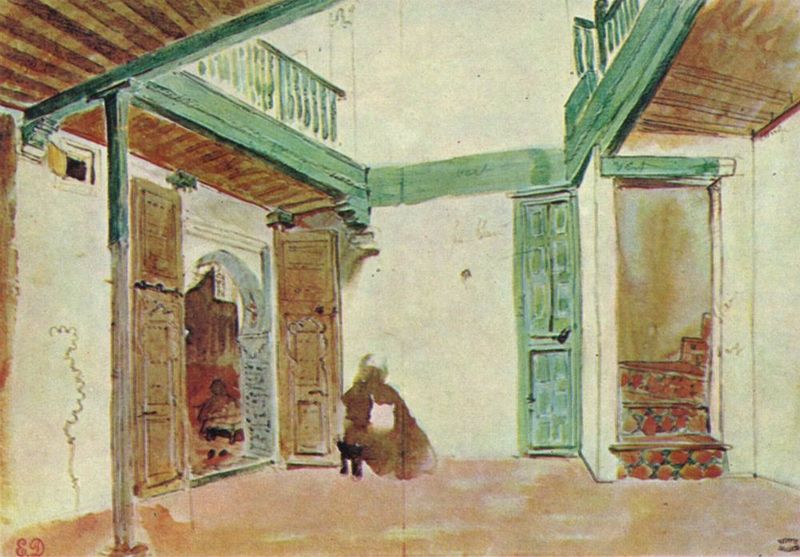
Titel: Marokkanischer Innenhof
Künstler: Eugène Delacroix
Standort: Paris
Institution: Musée du Louvre
Schlagwörter: feuer, gemälde, mann, schatten, weiß, aquarell, grün, menschen, ocker, braun, bunt, fenster, frau, hell, holz, licht, raum, schwarz, skizze, straße, stuhl, stützen, säule, tür, türkis, zeichnung, dach, gebäude, haus, rot, tier, beige, wand, architektur, mensch, stein, innenraum, öl, boden, interieur, sitzend, innen, blatt, person, balkon, spanien, papier, schrank, bogen, türen, hols, warm, abstrakt, kuh, wasserfarbe, hof, weis, empore, hocker, treppe, treppen, türflügel, aufgang, balken, geländer, stube, stufe, stufen, grun, menschenleer, tor, galerie, halle, wände, katze, eingang, zugang, ärmlich, innenhof, stütze, veranda, offen, spanisch, balustrade, flur, holzdecke, räume, chinesisch, putz, zahl, ziffer, rotbraun, trepe, treppenhaus, stall, etagen, ständer, ballustrade, hörner, geöffnet, einblick, einsicht, stier, geschnitzt, gebälk, riss, etage, zuhause, vorraum, winkel, coloriert, aquarel, lüftung, stiege, steinstufe, chinese, etag, kein fest, ur, stutzbalken, galeriw, gemaölde